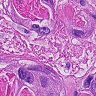
Metastatic tissue present: yes